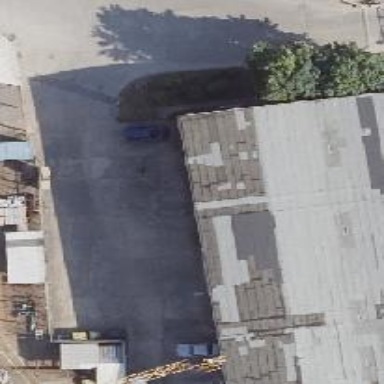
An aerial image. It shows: Car repair shop.